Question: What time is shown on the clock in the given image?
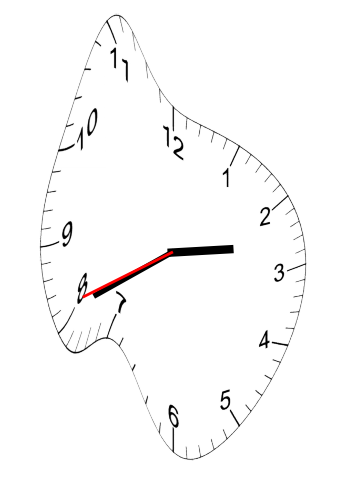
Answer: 02:40:41